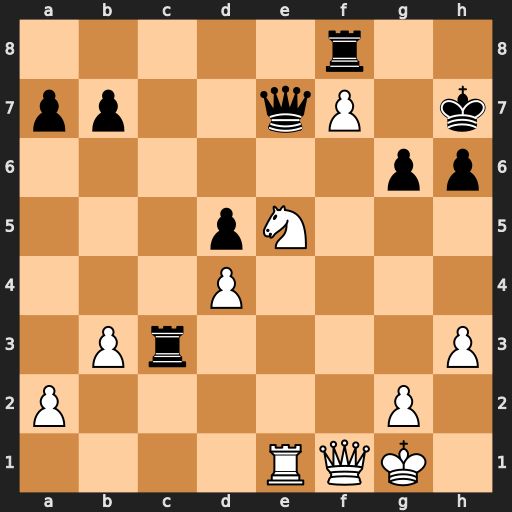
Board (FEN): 5r2/pp2qP1k/6pp/3pN3/3P4/1Pr4P/P5P1/4RQK1
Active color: w
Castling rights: -
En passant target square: -
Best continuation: Nxg6 Qxf7 Nxf8+